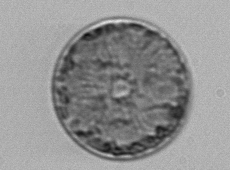
Label: Coscinodiscus